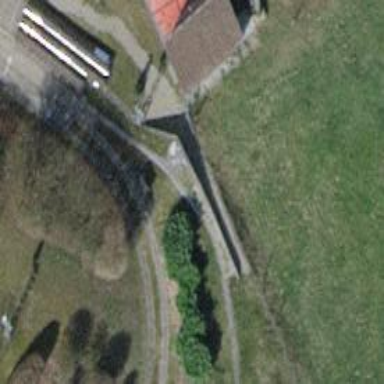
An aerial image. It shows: Miniature railway.